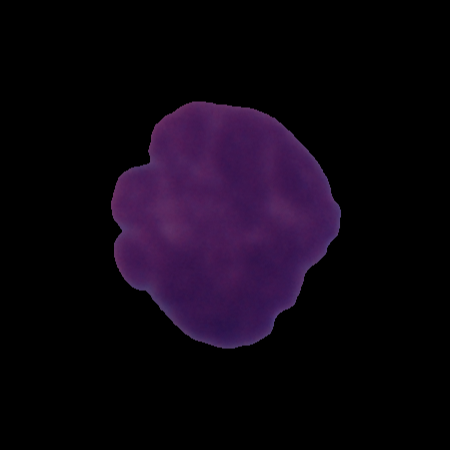
Label: cancer